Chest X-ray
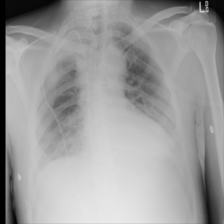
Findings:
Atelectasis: negative
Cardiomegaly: negative
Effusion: negative
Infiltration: negative
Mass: negative
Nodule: negative
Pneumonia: negative
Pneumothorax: negative
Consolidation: negative
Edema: negative
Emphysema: negative
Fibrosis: negative
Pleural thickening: negative
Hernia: negative